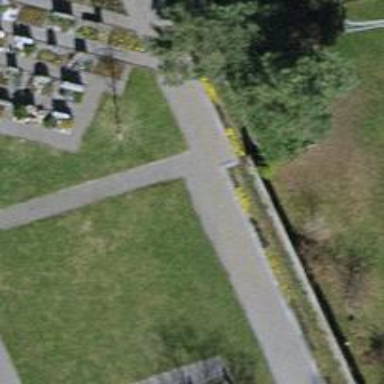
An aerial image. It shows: Footway.